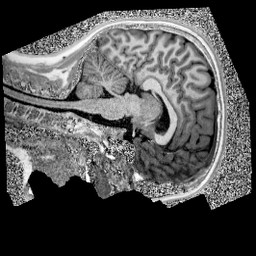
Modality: UNIT1
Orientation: sagittal
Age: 11
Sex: male
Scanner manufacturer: siemens
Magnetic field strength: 3 T
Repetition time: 4 s
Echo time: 0.00299 s